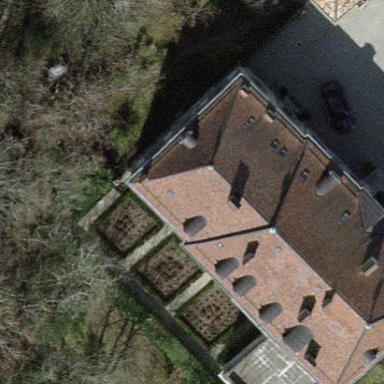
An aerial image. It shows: Historical castle building of manor type.